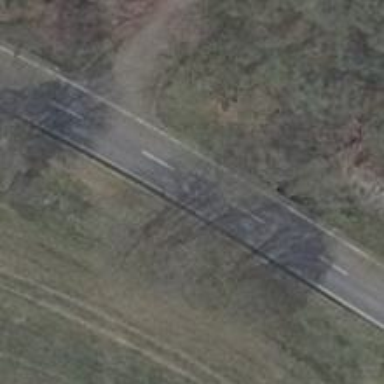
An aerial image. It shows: Secondary road with asphalt surface.